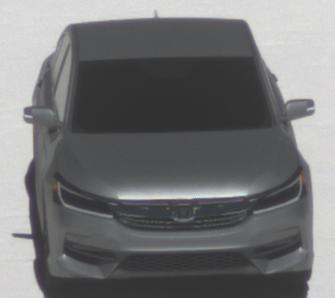
Make: Honda
Model: Accord Hybrid
Detailed model: 9. Generation
Model produced from: 2015
Model produced until: 2019
Doors: 4
Color: gray
Road condition: dry road
Daytime: midday
Contrast: high contrast